Question: >
<URL>
I am completely new to RoR/Ruby and i am using Lazy High Charts gem to generate some purdy charts based on some database information.
I have tried the answers that were provided but i am still a bit confused as to how to do this..
I need to sum amount_used, and billed_amount and group by month/year (e.g; Aug/2012)
The end result will be something similar to a dual axis chart with two series "Amount Used", and "Cost".. This information is specific to a certain account_id.

## Invoices table
'''
+---------------+--------------+------+-----+---------+----------------+
| Field | Type | Null | Key | Default | Extra |
+---------------+--------------+------+-----+---------+----------------+
| id | int(11) | NO | PRI | NULL | auto_increment |
| account_id | int(11) | YES | | NULL | |
| invoice_date | varchar(255) | YES | | NULL | |
| amount_used | float | YES | | NULL | |
| billed_amount | float | YES | | NULL | |
| comments | text | YES | | NULL | |
| created_at | datetime | NO | | NULL | |
| updated_at | datetime | NO | | NULL | |
+---------------+--------------+------+-----+---------+----------------+
'''
## Controller Chart Code
'''
@account = Account.find(params[:id])
@invoices = Invoice.where("account_id = #{@account.id}").order("invoice_date DESC")
@h = LazyHighCharts::HighChart.new('area') do |f|
f.options[:chart][:defaultSeriesType] = "area"
#Sample dates right now, should be the grouped_by :invoice_date
f.xAxis( :categories => ['May', 'Jun', 'Jul'] )
f.yAxis([
{
:title => { :text => "Amount Used" }
},
{
:title => { :text => "Cost" },
:opposite => true
}
])
#Sample data right now, should be the summed amounts of the :amount_used correpsonding for each above grouped invoice_date
f.series(:name => "Amount Used", :data => [100,300,500] )
#Sample data right now, should be the summed amounts of the :billed_amount correpsonding for each above grouped invoice date
f.series(:name => "Cost", :yAxis => 1, :data => [200,400,600] )
end
'''
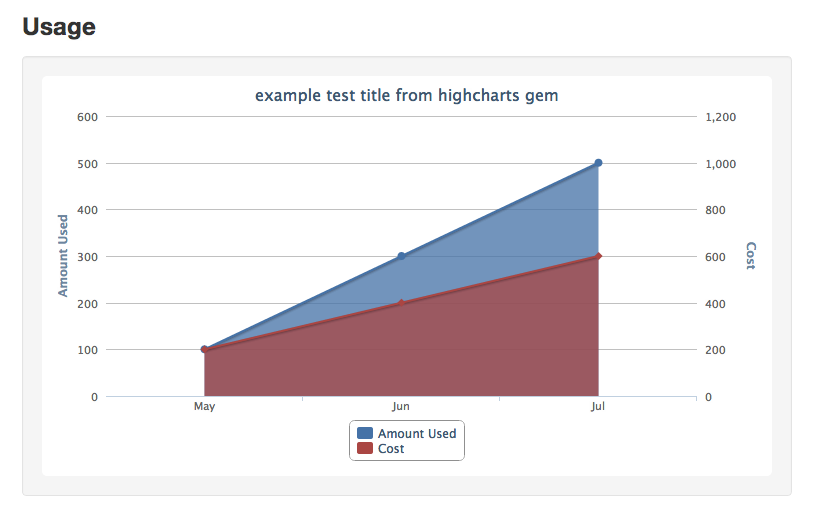
Answer: The key is to use <URL> to find all the rows with the same month and then add them together:
'''
require 'date'
# Simulate rows from your DB
Row = Struct.new(:date,:amount)
rows = DATA.read.scan(/(\S+) - (\d+)/).map do |date,amount|
Row.new( Date.strptime(date,'%m/%d/%y'), amount.to_i )
end
sum_by_month = rows.sort_by(&:date).group_by do |row|
row.date.strftime('%b/%Y')
end.map do |year_and_month,sub_rows|
[ year_and_month, sub_rows.map(&:amount).inject(:+) ]
end
p sum_by_month
#=> [
#=> ["Aug/2012", 22000],
#=> ["Sep/2012", 5000],
#=> ["Oct/2012", 76000]
#=> ]
__END__
08/01/12 - 10000
08/16/12 - 12000
09/13/12 - 5000
10/12/12 - 76000
'''
For your specific use case, you could use this like:
'''
<table><thead><tr><td></td>
<%sum_by_month.each do |month,total|%>
<th scope="col"><%=month%></th>
<%end%>
</thead><tbody>
<tr><th>Usage:</th>
<%sum_by_month.each do |month,total|%>
<td><%=total%></td>
<%end%></tr>
</tbody></table>
'''
---
Alternatively, here's a more direct approach (that I do not recommend):
'''
sum_by_month = {}
last_month = nil
total = nil
@invoices.each do |inv|
month = inv.date.strftime('%b/%Y')
unless last_month==month
sum_by_month[month] = total if last_month
last_month = month
total = 0
end
total += inv.amount
end
# Make sure to add in the very last month
sum_by_month[month] = total if last_month
'''